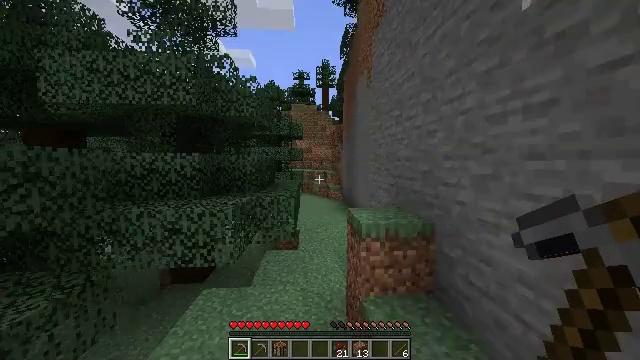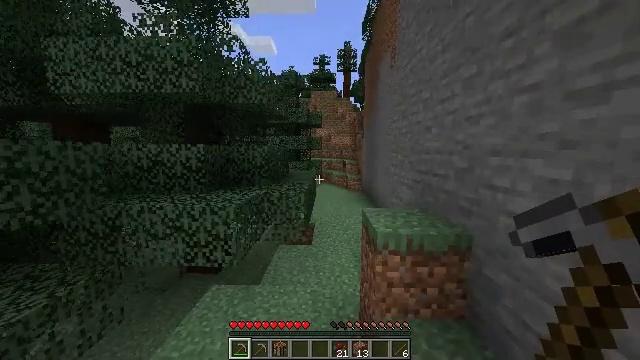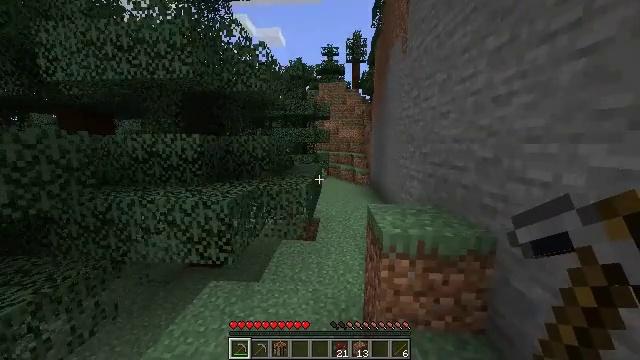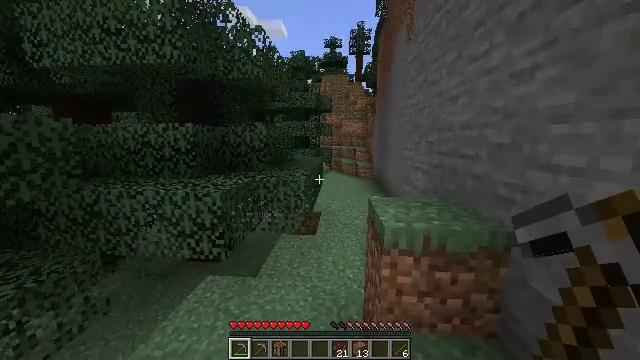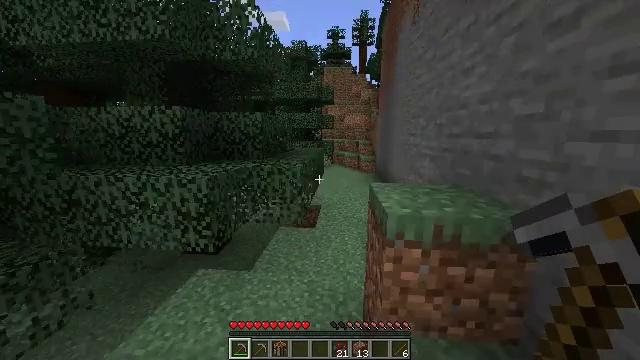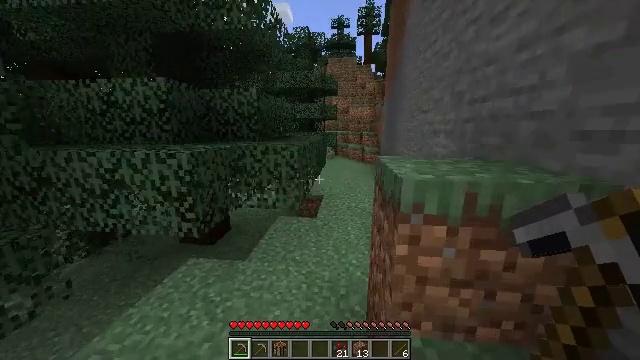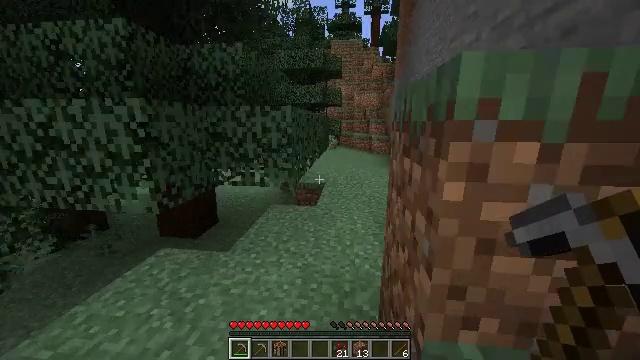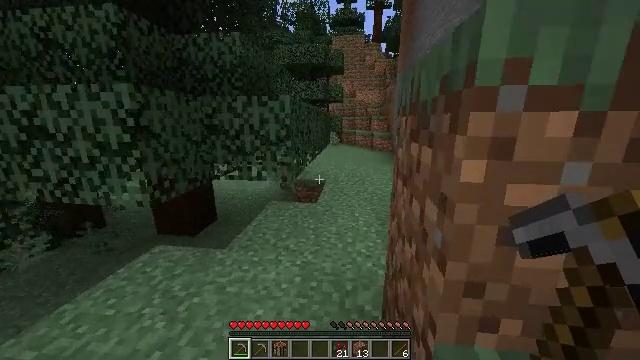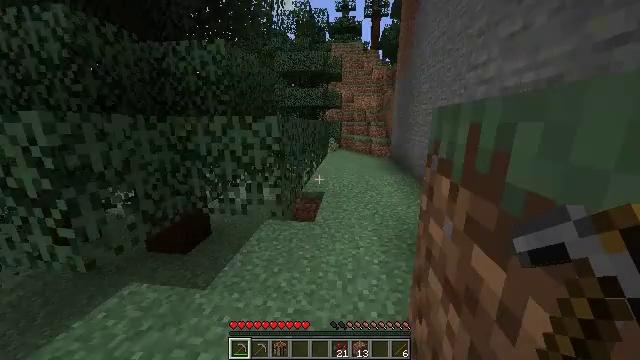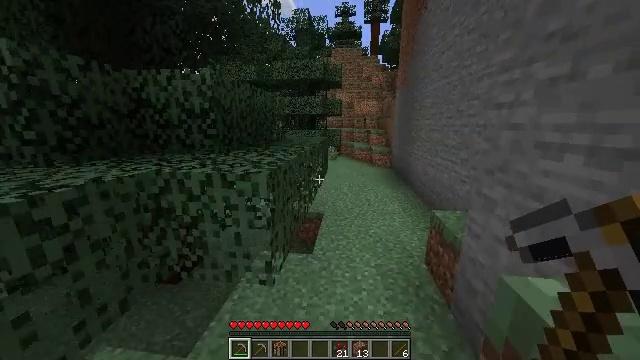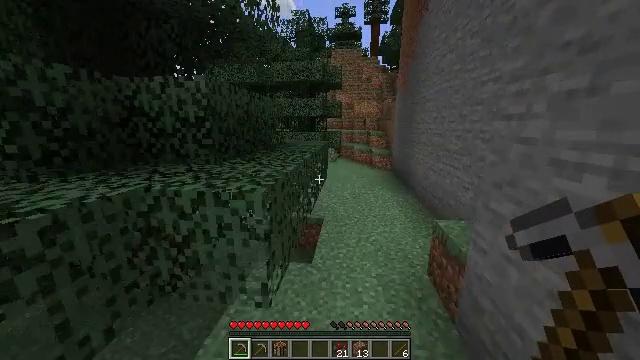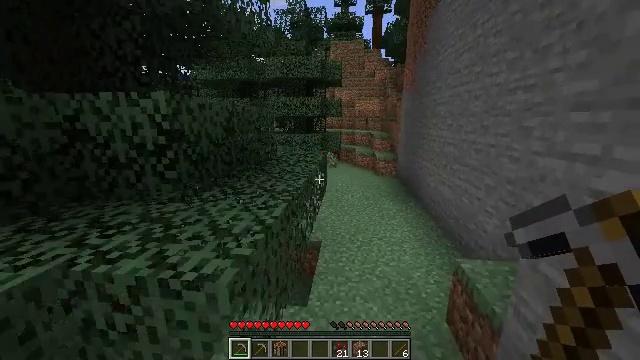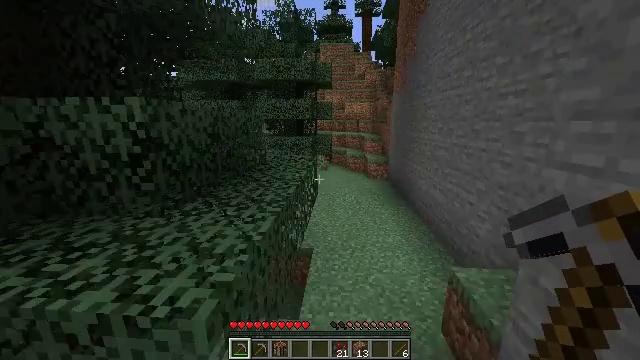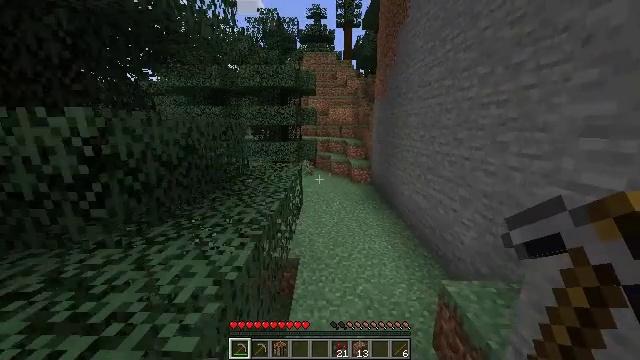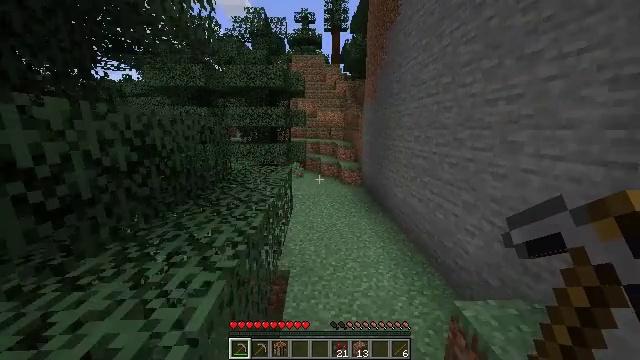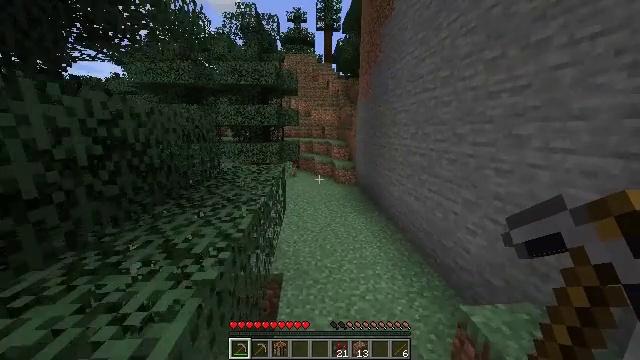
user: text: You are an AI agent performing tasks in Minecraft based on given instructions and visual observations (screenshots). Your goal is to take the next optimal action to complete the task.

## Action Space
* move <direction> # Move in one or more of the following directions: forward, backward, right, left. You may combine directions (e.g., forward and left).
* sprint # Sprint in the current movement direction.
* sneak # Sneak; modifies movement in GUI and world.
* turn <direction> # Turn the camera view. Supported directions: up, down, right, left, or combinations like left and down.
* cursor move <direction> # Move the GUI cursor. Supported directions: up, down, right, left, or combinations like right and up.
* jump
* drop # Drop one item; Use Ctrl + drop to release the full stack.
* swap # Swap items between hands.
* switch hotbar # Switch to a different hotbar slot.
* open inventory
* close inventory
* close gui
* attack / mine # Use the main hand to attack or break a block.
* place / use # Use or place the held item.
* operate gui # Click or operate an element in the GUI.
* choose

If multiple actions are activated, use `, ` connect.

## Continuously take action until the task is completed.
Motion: motion action
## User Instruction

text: Gather sweet berries from the bush.
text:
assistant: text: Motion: move forward, sprint, turn left and down, jump
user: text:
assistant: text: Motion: move forward, sprint, turn left and down, jump
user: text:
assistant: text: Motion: move forward, sprint, turn down, jump
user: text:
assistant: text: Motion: move forward, sprint, turn down, jump
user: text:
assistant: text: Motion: move forward, sprint, turn left and down, jump
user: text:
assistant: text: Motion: move forward, sprint, jump
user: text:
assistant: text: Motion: move forward, sprint, jump
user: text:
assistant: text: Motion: move forward, sprint, jump
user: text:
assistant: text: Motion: move forward, sprint, jump
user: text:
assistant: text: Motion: move forward, sprint, jump
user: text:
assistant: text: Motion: move forward, sprint, jump
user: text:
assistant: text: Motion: move forward, sprint, turn right, jump
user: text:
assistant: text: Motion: move forward, sprint, turn right, jump
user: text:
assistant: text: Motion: move forward, sprint, turn right, jump
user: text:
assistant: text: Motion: move forward, sprint, turn right, jump
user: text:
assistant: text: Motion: move forward, sprint, turn right, jump
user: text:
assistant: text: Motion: move forward, sprint, jump
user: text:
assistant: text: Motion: move forward, sprint, jump
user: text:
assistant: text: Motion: move forward, sprint, jump
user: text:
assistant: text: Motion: move forward, sprint, jump
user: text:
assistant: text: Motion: move forward, sprint, jump
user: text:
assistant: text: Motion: move forward, sprint, jump
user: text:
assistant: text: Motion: move forward, sprint, jump
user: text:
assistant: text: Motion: move forward, sprint, jump
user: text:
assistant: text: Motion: move forward, sprint, jump
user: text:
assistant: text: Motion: move forward, sprint, jump
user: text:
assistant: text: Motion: move forward, sprint, turn left, jump
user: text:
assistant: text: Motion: move forward, sprint, turn left, jump
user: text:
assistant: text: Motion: move forward, sprint, jump
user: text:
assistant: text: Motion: move forward, sprint, jump